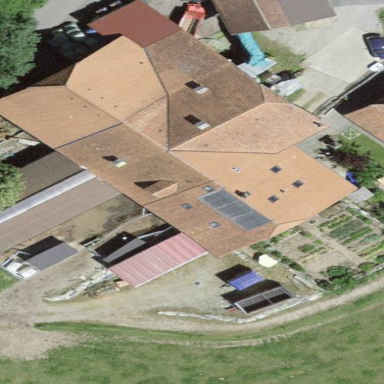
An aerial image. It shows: Farm building.